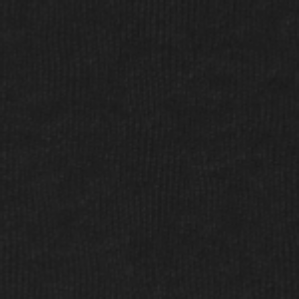
Label: frost